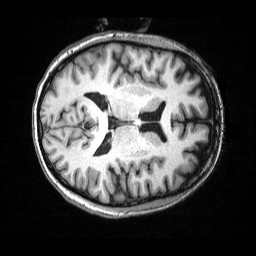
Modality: T1w
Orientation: axial
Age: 50
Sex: female
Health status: ill
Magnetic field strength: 3 T
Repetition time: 2.53 s
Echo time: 0.00331 s